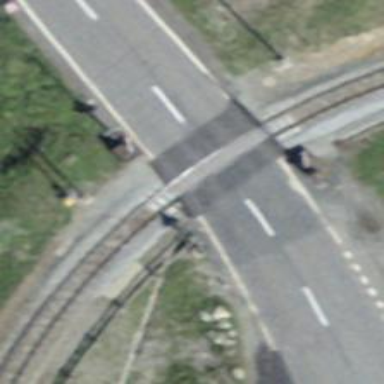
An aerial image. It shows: Level crossing on the railway with lights and double half barrier.